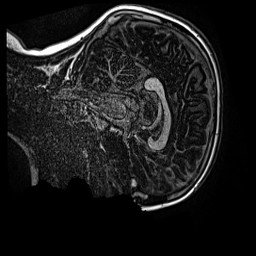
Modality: MP2RAGE
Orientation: sagittal
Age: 11
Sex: male
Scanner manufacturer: siemens
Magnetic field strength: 3 T
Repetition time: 4 s
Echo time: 0.00299 s